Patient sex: M
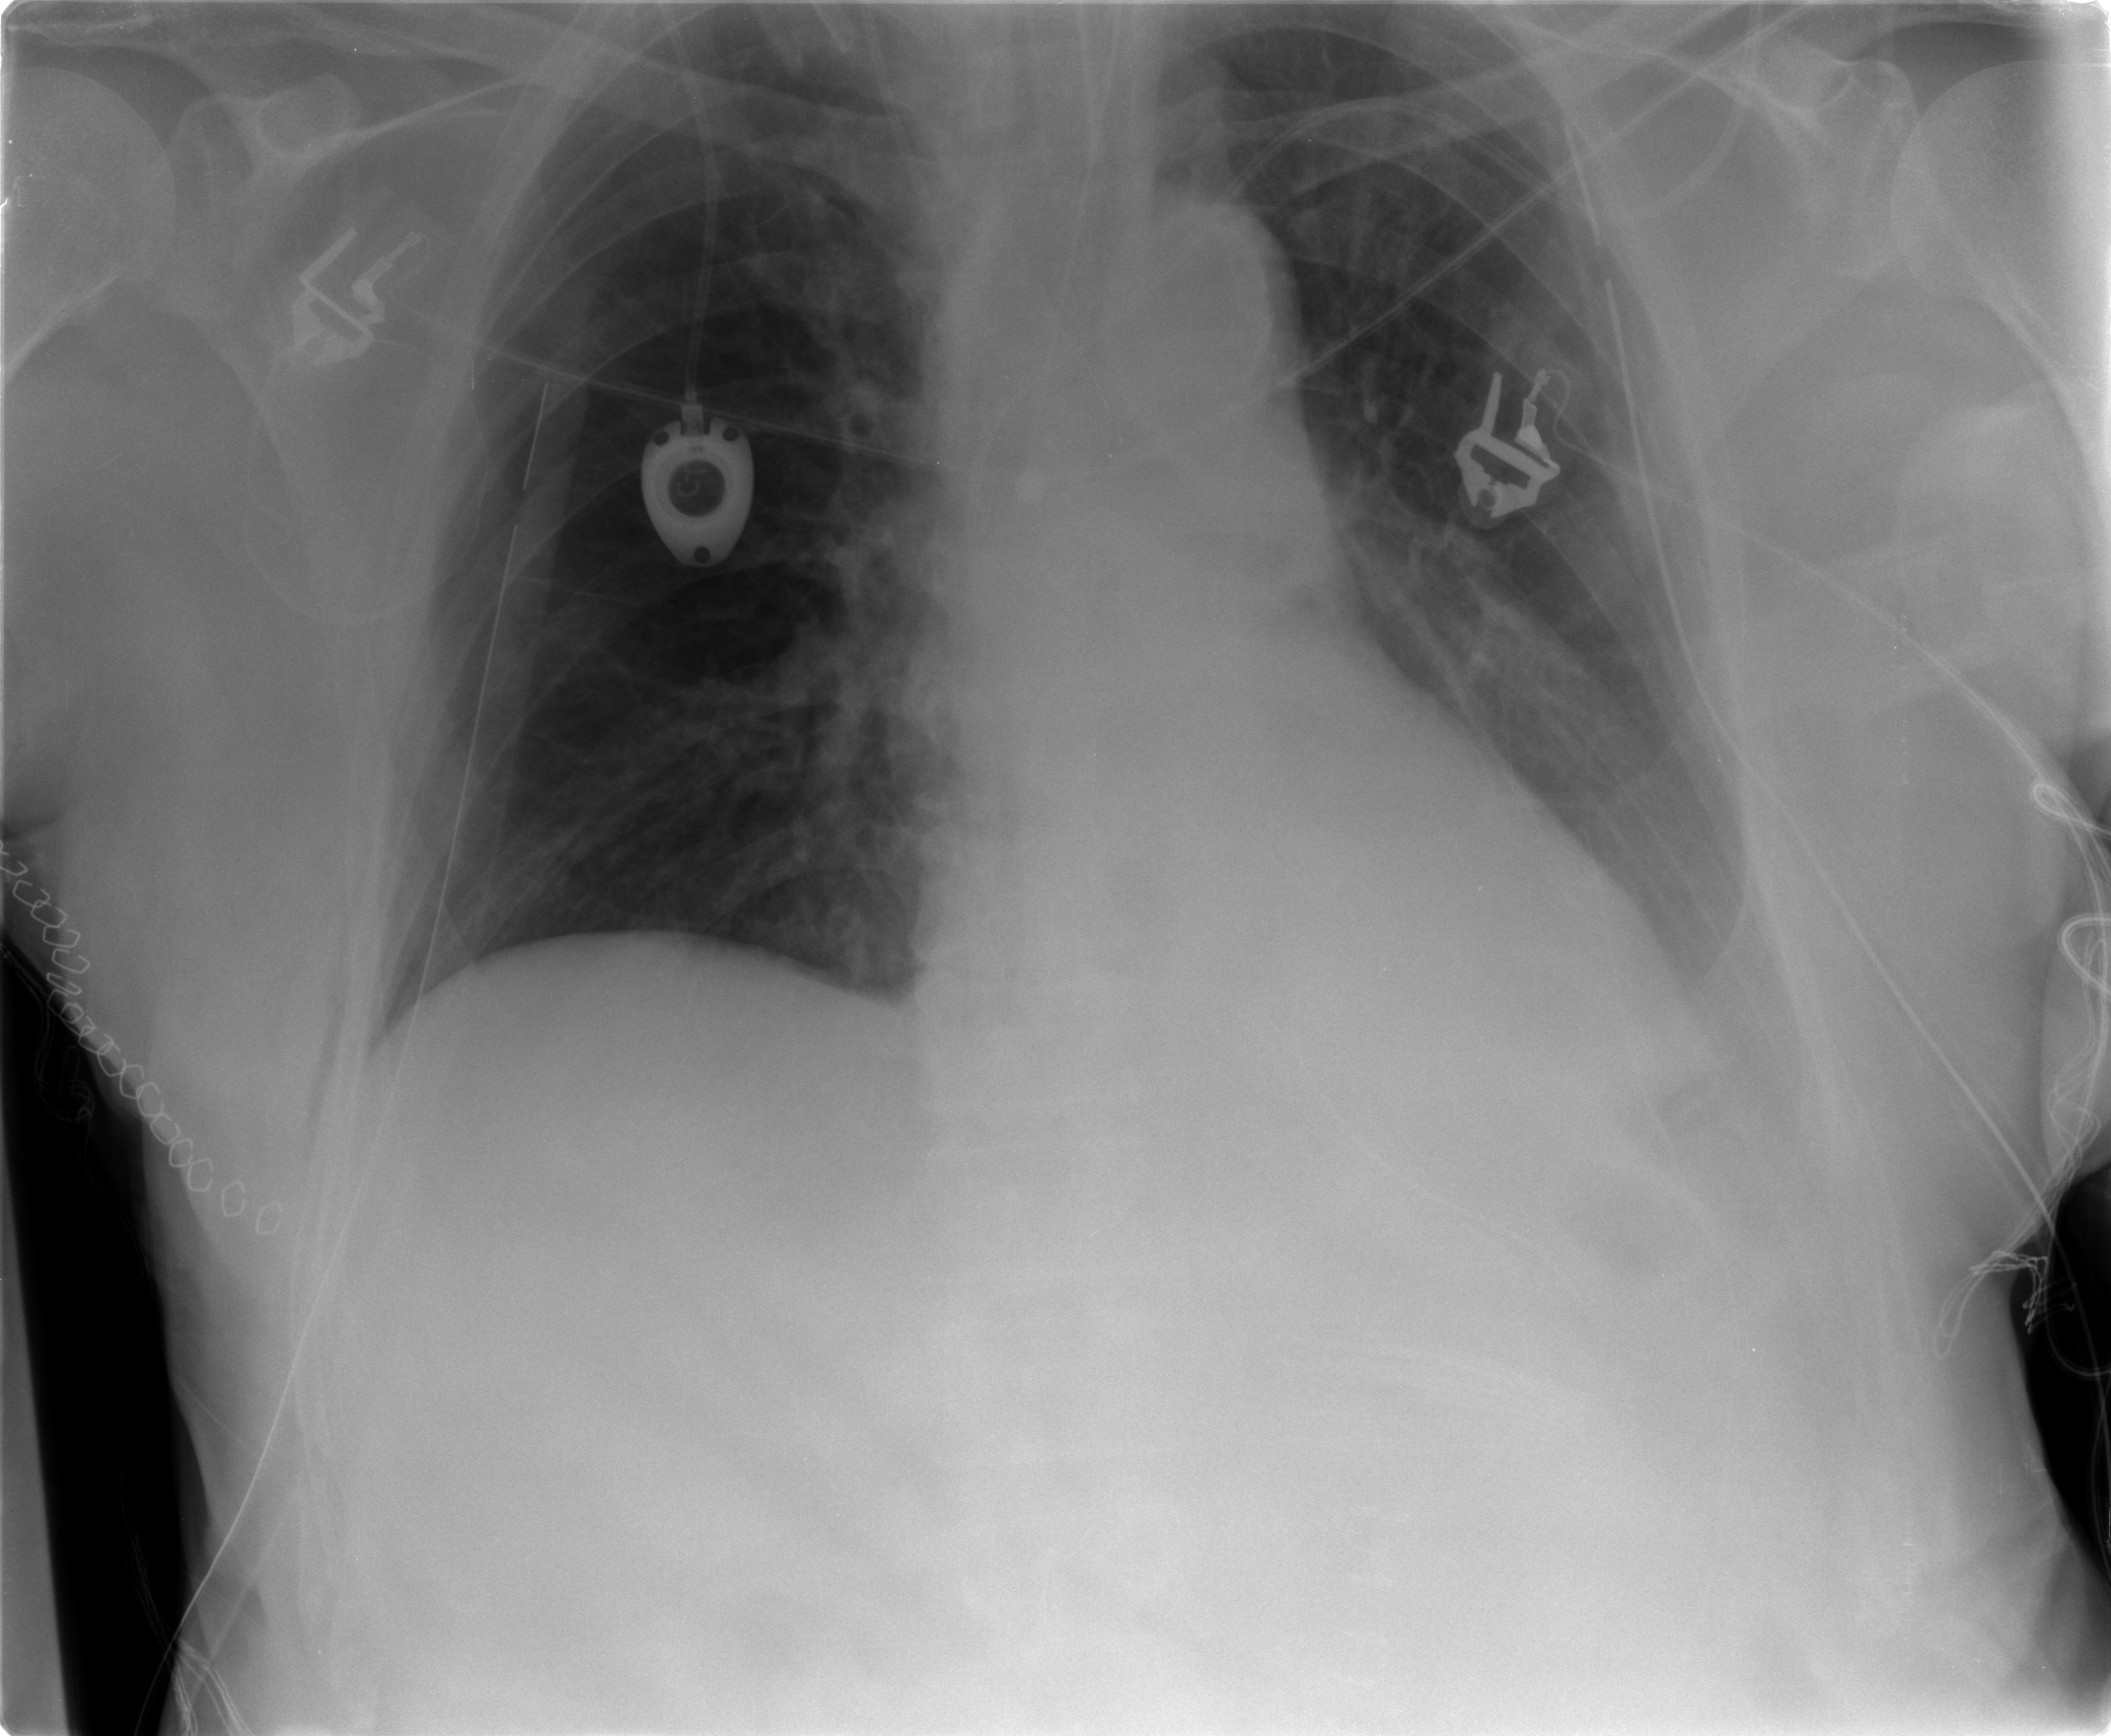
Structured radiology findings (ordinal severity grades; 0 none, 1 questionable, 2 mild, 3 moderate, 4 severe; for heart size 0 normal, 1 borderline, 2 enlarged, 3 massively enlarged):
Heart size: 0
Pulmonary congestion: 0
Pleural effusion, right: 0
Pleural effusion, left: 2
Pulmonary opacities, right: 0
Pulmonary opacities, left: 0
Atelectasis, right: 0
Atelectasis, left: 2